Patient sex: M
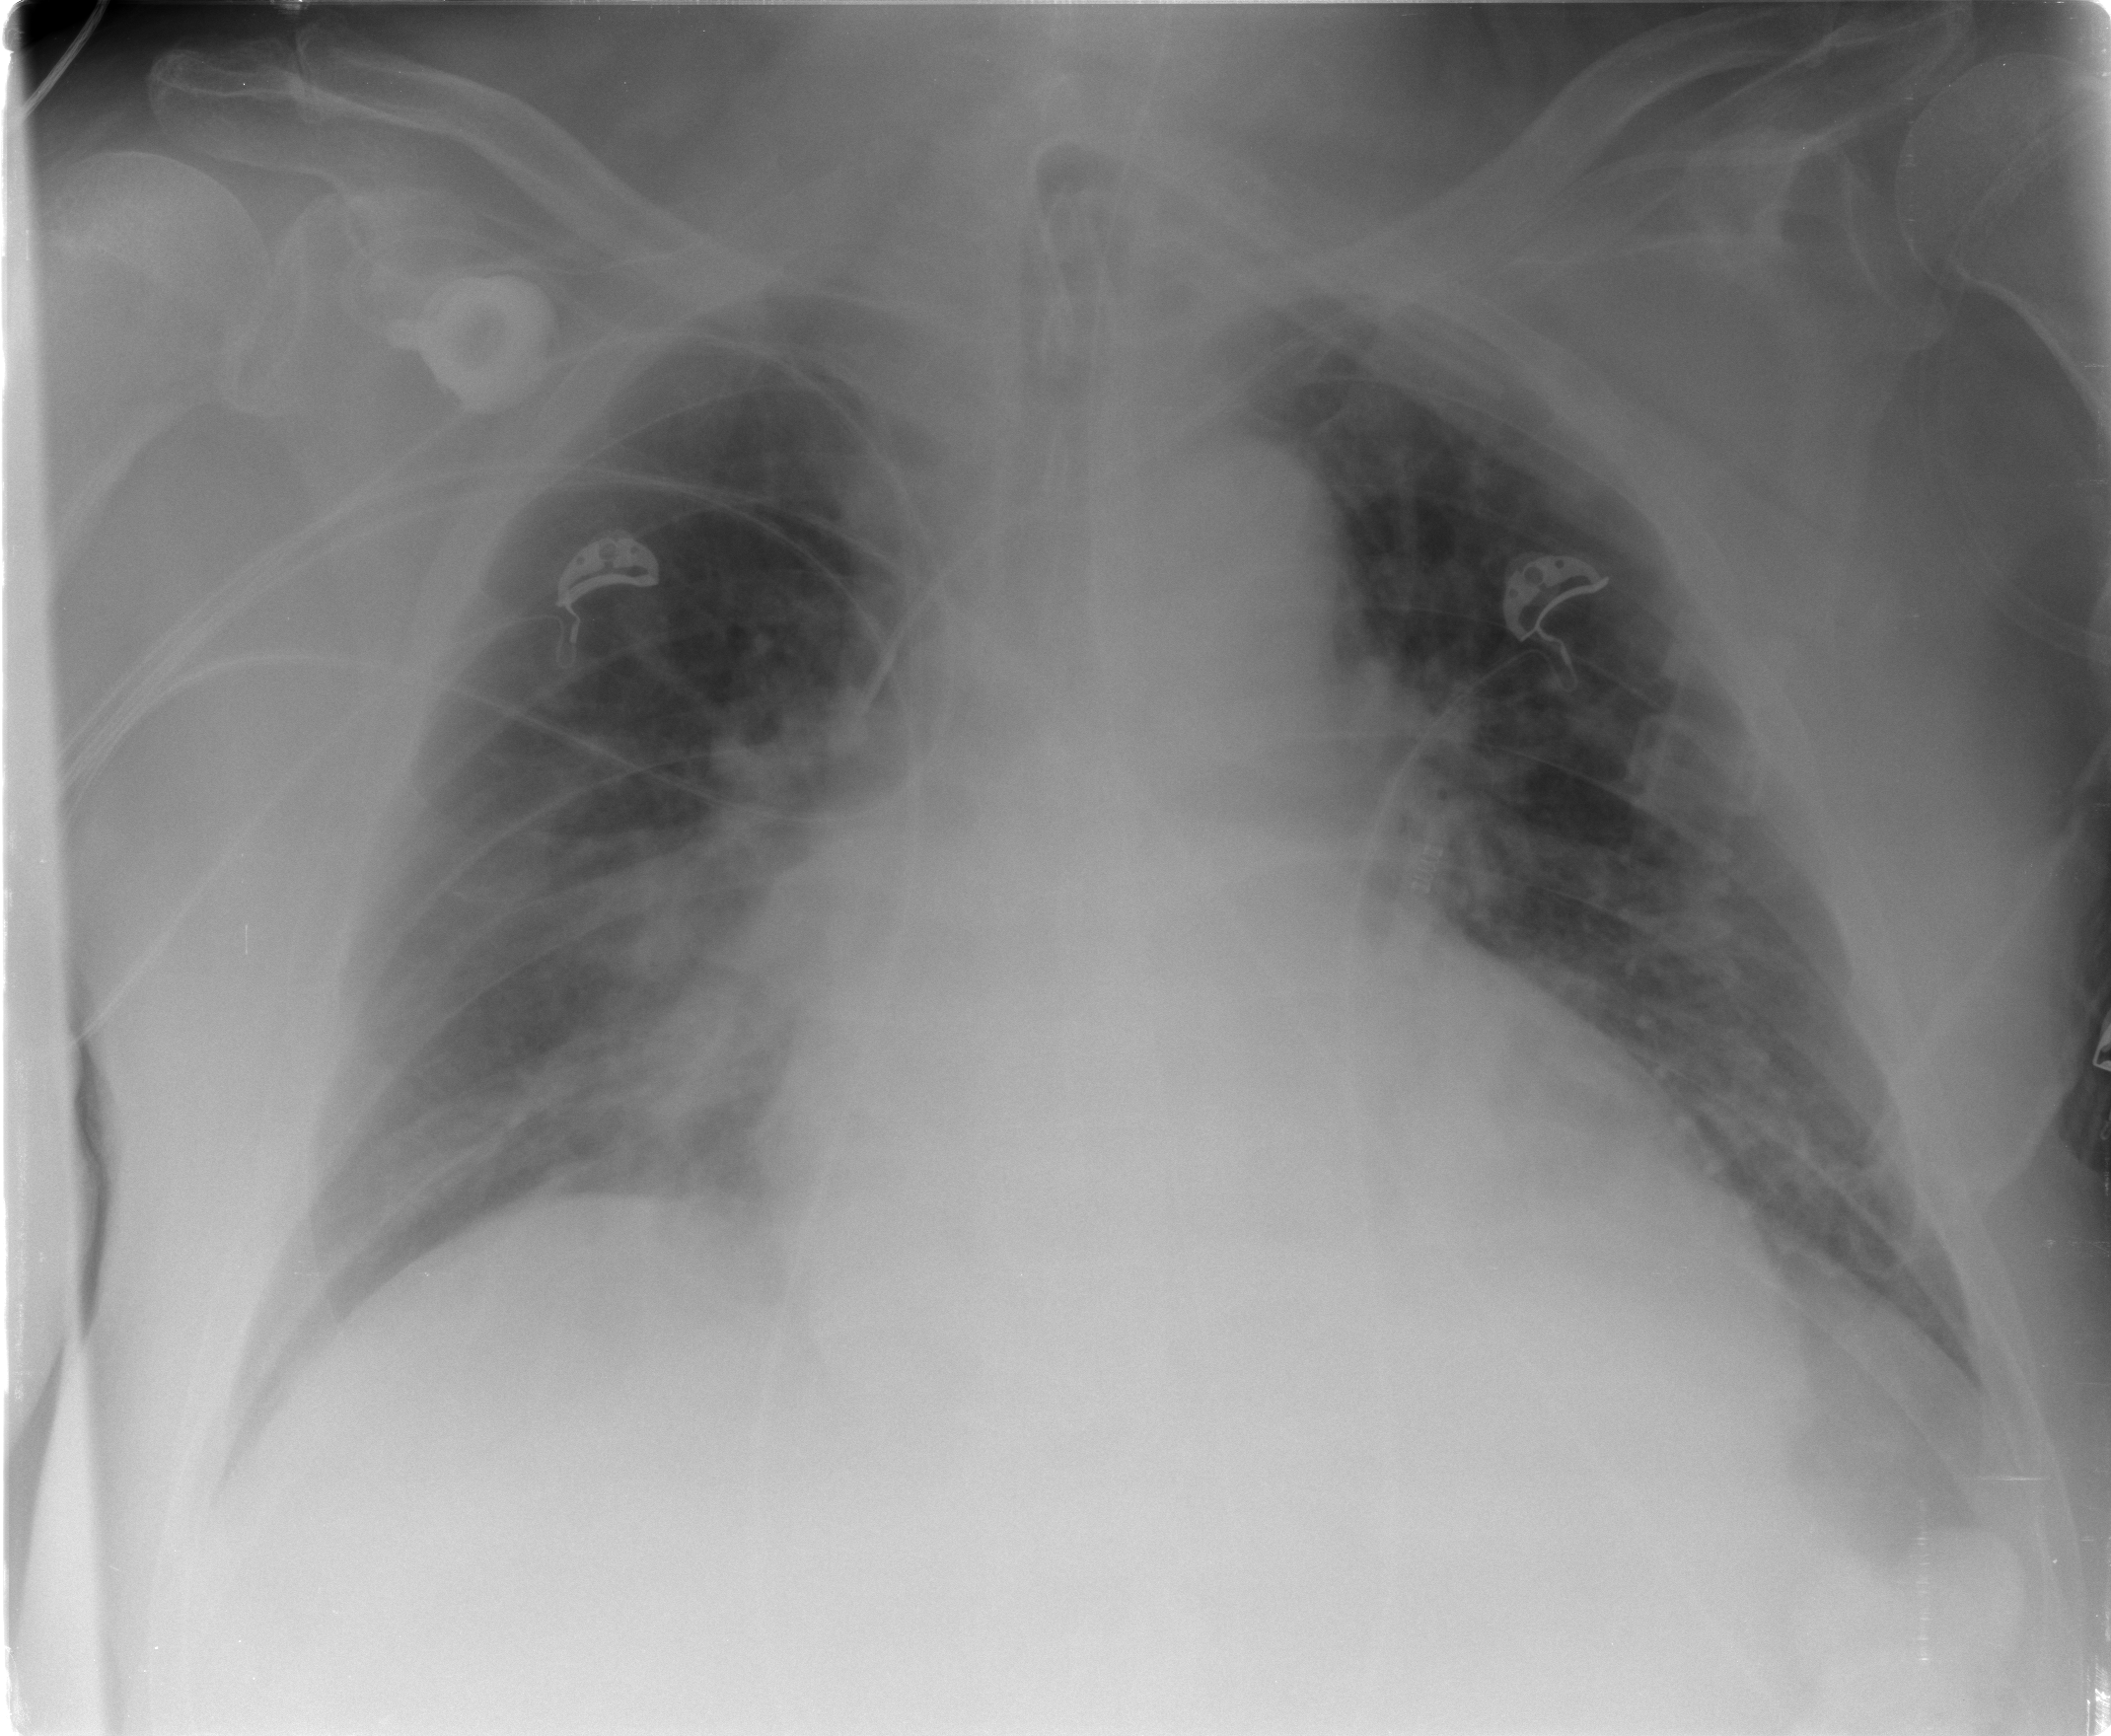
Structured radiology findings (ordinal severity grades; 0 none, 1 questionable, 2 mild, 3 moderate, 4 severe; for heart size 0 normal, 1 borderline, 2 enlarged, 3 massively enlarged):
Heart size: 2
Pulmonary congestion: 2
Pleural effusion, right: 1
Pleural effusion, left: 2
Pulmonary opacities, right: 3
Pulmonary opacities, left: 0
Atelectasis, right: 2
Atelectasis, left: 2